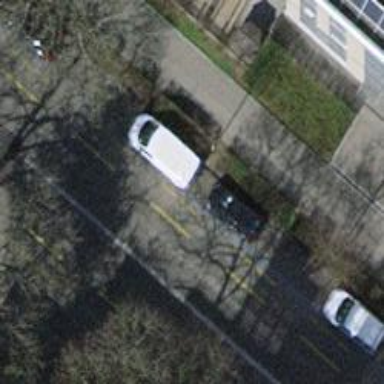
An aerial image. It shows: Tree-lined avenue.